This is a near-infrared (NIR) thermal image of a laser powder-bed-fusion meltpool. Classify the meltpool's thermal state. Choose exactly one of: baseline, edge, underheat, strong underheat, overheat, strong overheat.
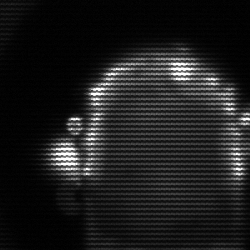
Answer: baseline